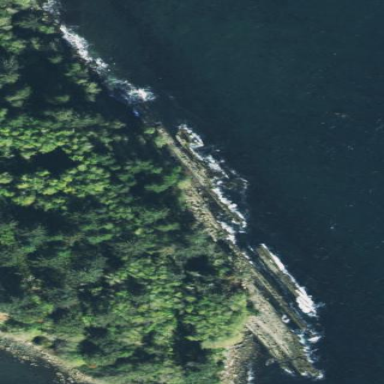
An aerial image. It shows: Natural rock reef.